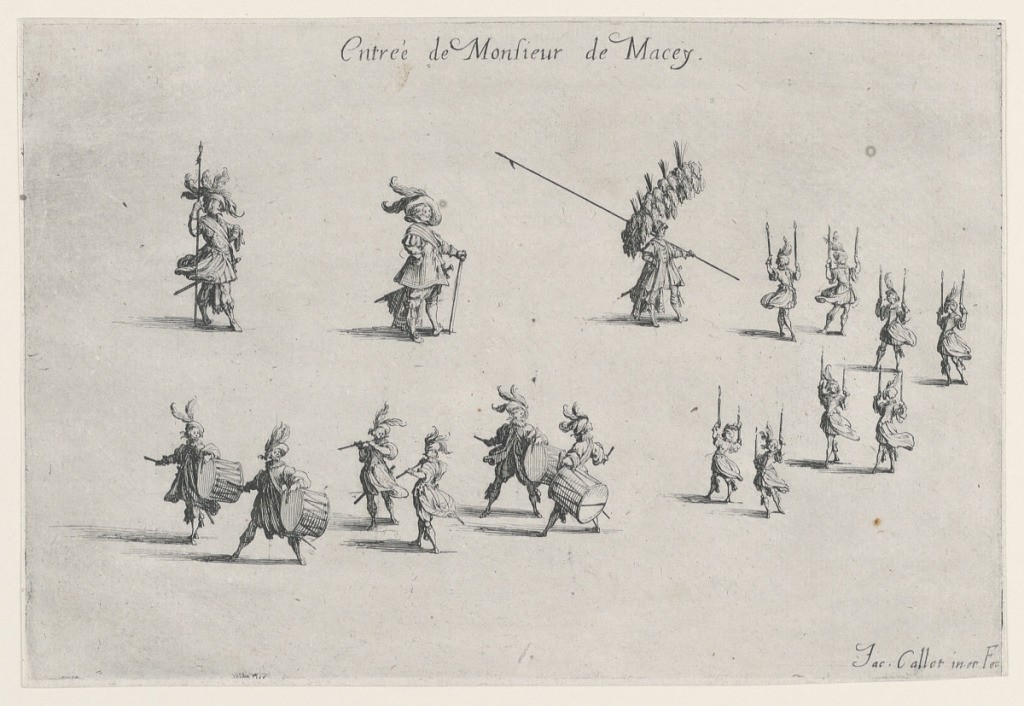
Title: Entrée de Monsieur de Macey (Entrance of the Monsieur de Macey), from Le Combat à la Barrière (Combat at the Barrier)
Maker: Jacques Callot, French, 1592–1635
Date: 1627
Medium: Etching on off-white laid paper
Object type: Print
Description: Procession of 17 figures moving from upper left to upper right and then to lower left. Figures include musicians and torch bearers.